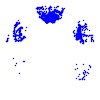
Particle: kaon